【题型】填空题　【知识点】立体几何　【难度】hard
（2024·上海普陀·一模）设 $\lambda \in \mathbf{R}$，在如图所示的平行六面体 $ABCD-A_1B_1C_1D_1$ 中，

$\angle A_1AB = \angle A_1AD = \angle BAD = \frac{\pi}{3}$，$AA_1 = 2$，$AB = AD = 1$，点 $M$ 是棱 $C_1D_1$ 的中点，$\overrightarrow{A_1N} = \lambda \overrightarrow{A_1D_1}$，若 $\overrightarrow{AM} \cdot \overrightarrow{CN} = 2$，

则 $\lambda$ 的值为 \underline{\quad\quad}.

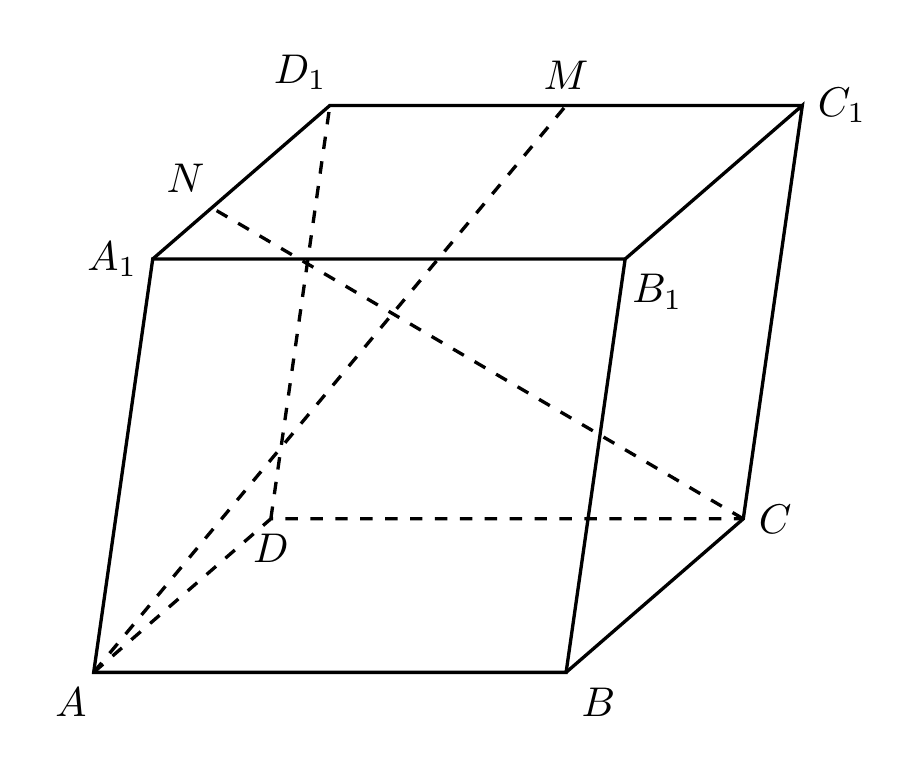
【解答】
【答案】$\frac{1}{3}$

【分析】以 $\overrightarrow{AB}, \overrightarrow{AD}, \overrightarrow{AA_1}$ 为基底表示 $\overrightarrow{AM}, \overrightarrow{CN}$，结合题意运用数量积及向量数乘运算即可求解.

【详解】$\overrightarrow{A_1N} = \lambda \overrightarrow{A_1D_1} = \lambda \overrightarrow{AD}$，

$\overrightarrow{AM} = \overrightarrow{AD_1} + \overrightarrow{D_1M} = \overrightarrow{AD} + \overrightarrow{AA_1} + \frac{1}{2} \overrightarrow{AB}$，

$\overrightarrow{CN} = \overrightarrow{AN} - \overrightarrow{AC} = \overrightarrow{AA_1} + \overrightarrow{A_1N} - \overrightarrow{AB} - \overrightarrow{AD}$

$= \overrightarrow{AA_1} + \lambda \overrightarrow{A_1D_1} - \overrightarrow{AB} - \overrightarrow{AD} = \overrightarrow{AA_1} + (\lambda - 1) \overrightarrow{AD} - \overrightarrow{AB}$，

所以 $\overrightarrow{AM} \cdot \overrightarrow{CN} = \left( \overrightarrow{AD} + \overrightarrow{AA_1} + \frac{1}{2} \overrightarrow{AB} \right) \cdot \left( \overrightarrow{AA_1} + (\lambda - 1) \overrightarrow{AD} - \overrightarrow{AB} \right) = 2$，

$\overrightarrow{AD} \cdot \overrightarrow{AA_1} + (\lambda - 1) \overrightarrow{AD}^2 - \overrightarrow{AD} \cdot \overrightarrow{AB} + \overrightarrow{AA_1}^2 + (\lambda - 1) \overrightarrow{AD} \cdot \overrightarrow{AA_1} - \overrightarrow{AA_1} \cdot \overrightarrow{AB} + \frac{1}{2} \overrightarrow{AB} \cdot \overrightarrow{AA_1} + \frac{1}{2} \overrightarrow{AB} \cdot (\lambda - 1) \overrightarrow{AD} - \frac{1}{2} \overrightarrow{AB}^2 = 2$

由 $\angle A_1AB = \angle A_1AD = \angle BAD = \frac{\pi}{3}$，$AA_1 = 2$，$AB = AD = 1$，

可得 $1 \times 2 \times \frac{1}{2} + (\lambda - 1) \times 1 \times 1 + 1 \times 1 \times \frac{1}{2} + 4 + (\lambda - 1) \times 1 \times 2 \times \frac{1}{2} - 2 \times 1 \times \frac{1}{2} + \frac{1}{2} \times 1 \times 2 \times \frac{1}{2} + \frac{1}{2} (\lambda - 1) \times 1 \times 1 \times \frac{1}{2} - \frac{1}{2} \times 1 = 2$，

$\frac{9}{4} (\lambda - 1) + \frac{7}{2} = 2$，解得 $\lambda = \frac{1}{3}$.

故答案为：$\frac{1}{3}$.